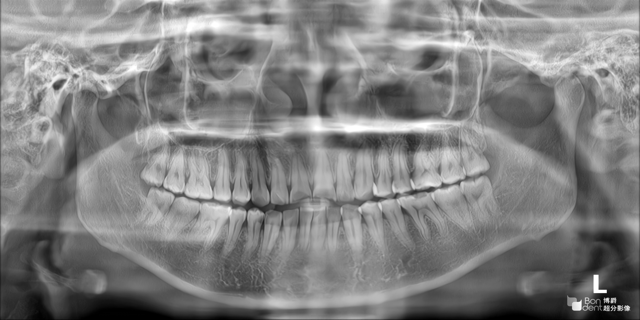
adult